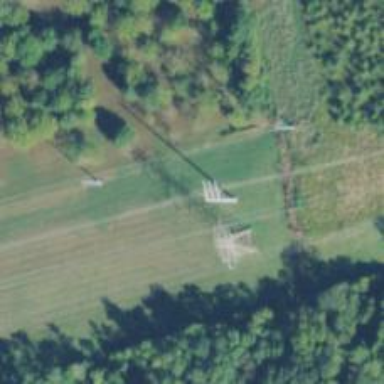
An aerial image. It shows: Lattice structure tower.